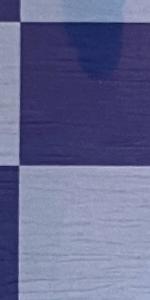
Label: Empty